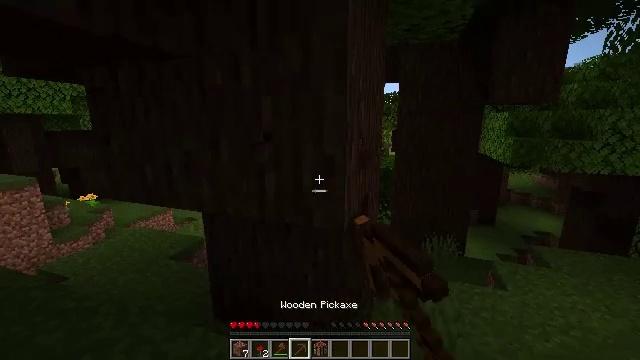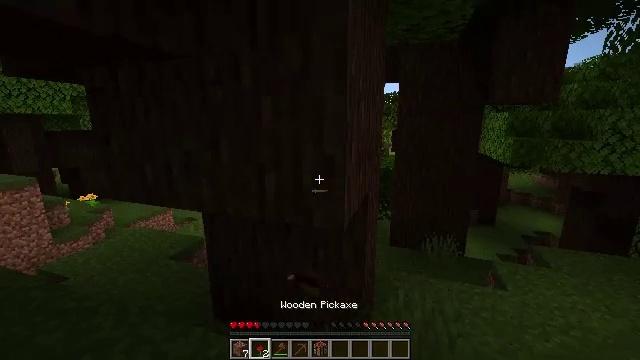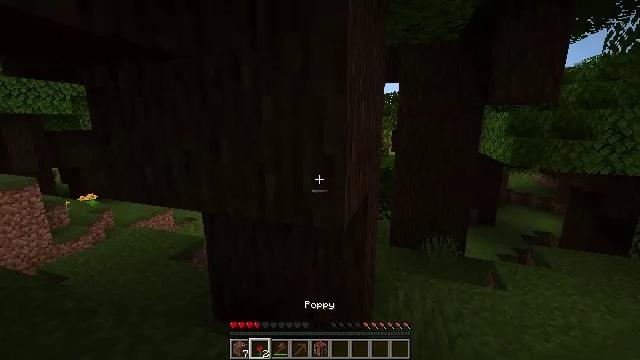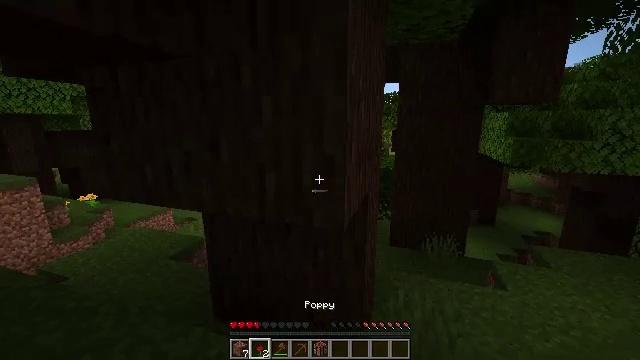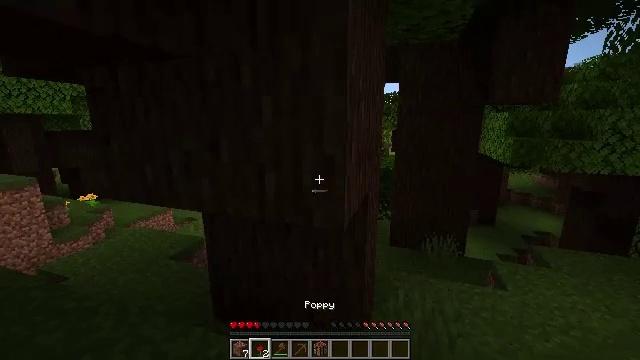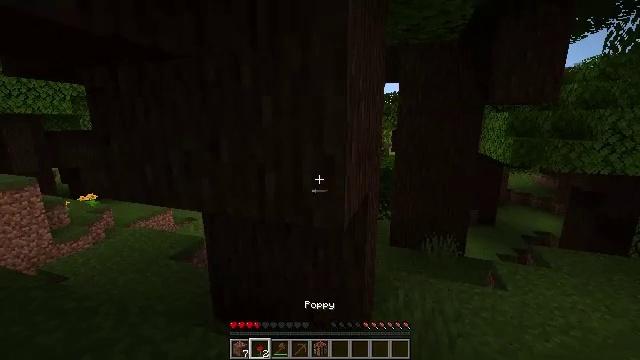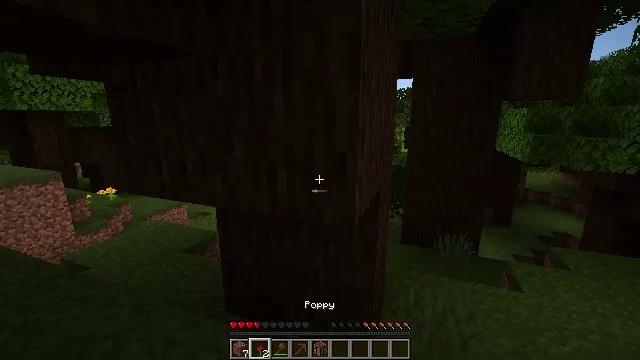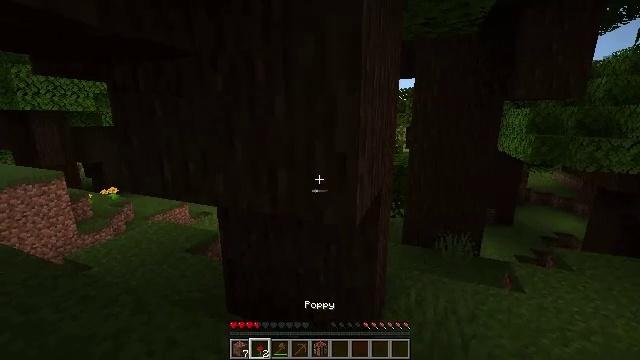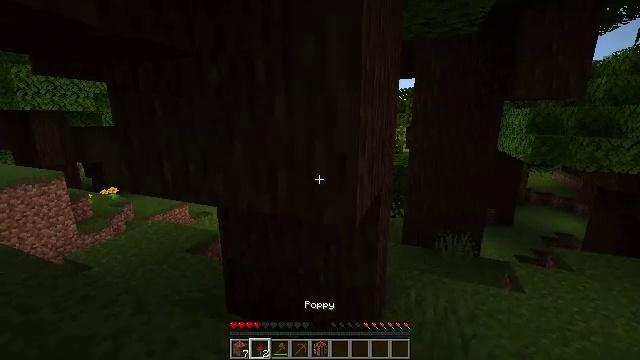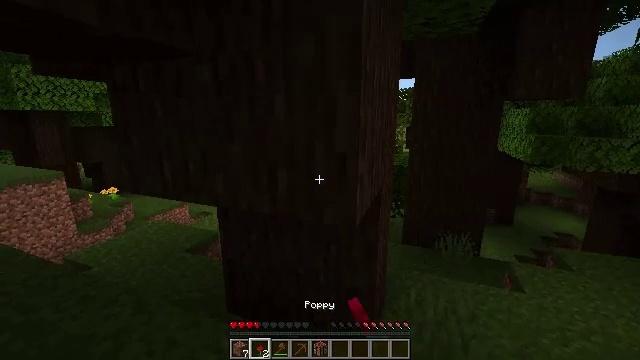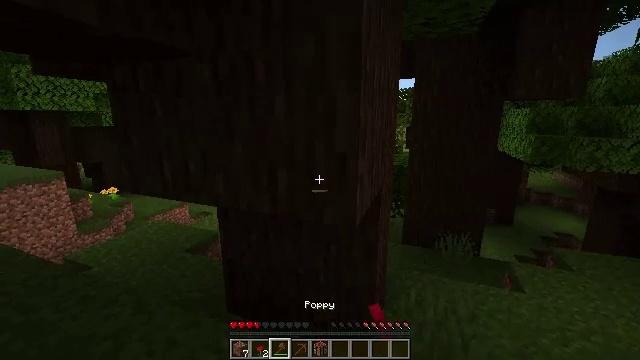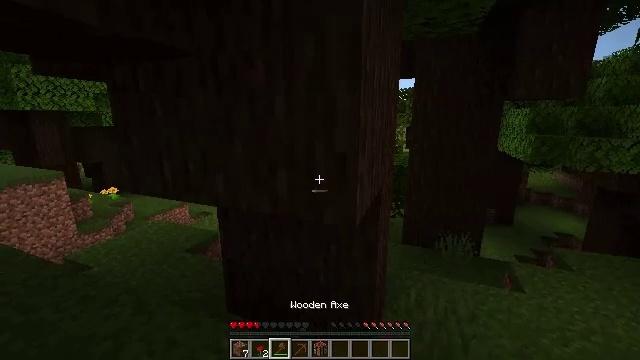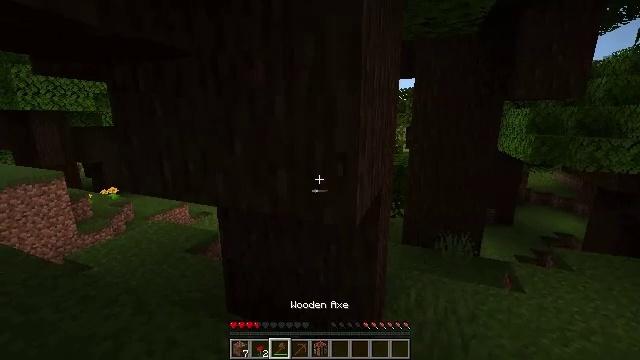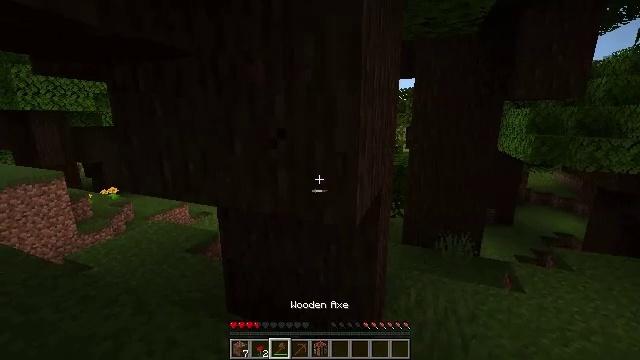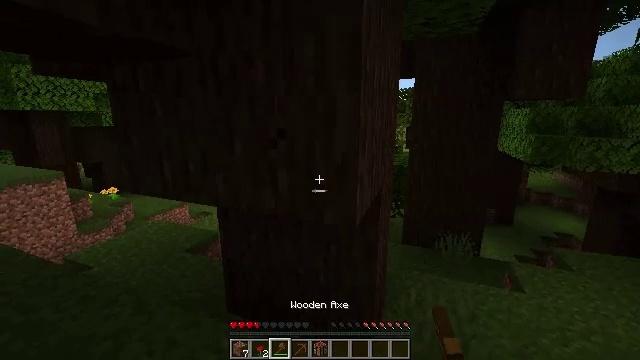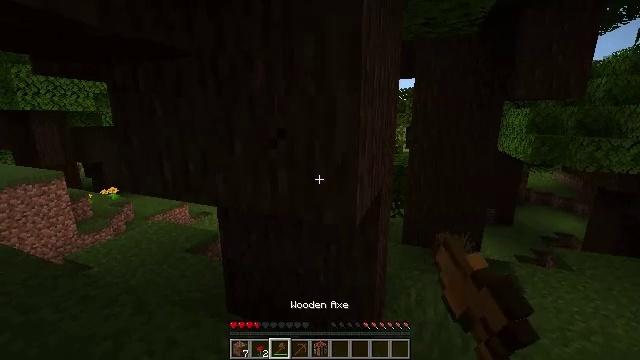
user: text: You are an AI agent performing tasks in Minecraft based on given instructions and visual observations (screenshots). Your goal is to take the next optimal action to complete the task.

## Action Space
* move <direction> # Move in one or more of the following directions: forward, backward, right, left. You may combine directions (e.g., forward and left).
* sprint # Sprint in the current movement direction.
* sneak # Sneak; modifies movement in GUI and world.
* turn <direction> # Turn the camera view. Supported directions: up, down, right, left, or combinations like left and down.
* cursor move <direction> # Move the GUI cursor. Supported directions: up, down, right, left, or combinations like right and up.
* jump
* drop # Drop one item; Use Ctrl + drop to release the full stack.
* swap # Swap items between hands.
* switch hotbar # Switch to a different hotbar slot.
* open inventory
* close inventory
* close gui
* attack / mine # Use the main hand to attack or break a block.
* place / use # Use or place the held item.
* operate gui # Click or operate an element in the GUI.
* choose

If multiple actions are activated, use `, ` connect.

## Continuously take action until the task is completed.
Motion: motion action
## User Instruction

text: Gather dark oak log for crafting.
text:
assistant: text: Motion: attack / mine, switch to hotbar 2
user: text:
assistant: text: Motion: switch to hotbar 2
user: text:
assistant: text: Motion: switch to hotbar 2
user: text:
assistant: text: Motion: switch to hotbar 2
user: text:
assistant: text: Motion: no_op
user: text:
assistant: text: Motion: turn left, attack / mine
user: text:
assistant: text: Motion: attack / mine
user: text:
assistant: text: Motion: attack / mine
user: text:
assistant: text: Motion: attack / mine
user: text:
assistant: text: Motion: attack / mine, switch to hotbar 3
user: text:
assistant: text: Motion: attack / mine, switch to hotbar 3
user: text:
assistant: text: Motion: attack / mine, switch to hotbar 3
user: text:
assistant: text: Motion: attack / mine
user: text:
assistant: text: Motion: attack / mine
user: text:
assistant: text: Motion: attack / mine
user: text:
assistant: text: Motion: attack / mine
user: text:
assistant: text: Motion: attack / mine
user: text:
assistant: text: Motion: attack / mine
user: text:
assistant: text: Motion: attack / mine
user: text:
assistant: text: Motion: attack / mine
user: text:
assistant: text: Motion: attack / mine
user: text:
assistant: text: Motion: attack / mine
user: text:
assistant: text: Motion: attack / mine
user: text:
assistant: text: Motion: attack / mine
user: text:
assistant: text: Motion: attack / mine
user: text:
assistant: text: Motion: attack / mine
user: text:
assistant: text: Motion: attack / mine
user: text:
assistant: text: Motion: attack / mine
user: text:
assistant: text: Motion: attack / mine
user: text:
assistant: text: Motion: attack / mine